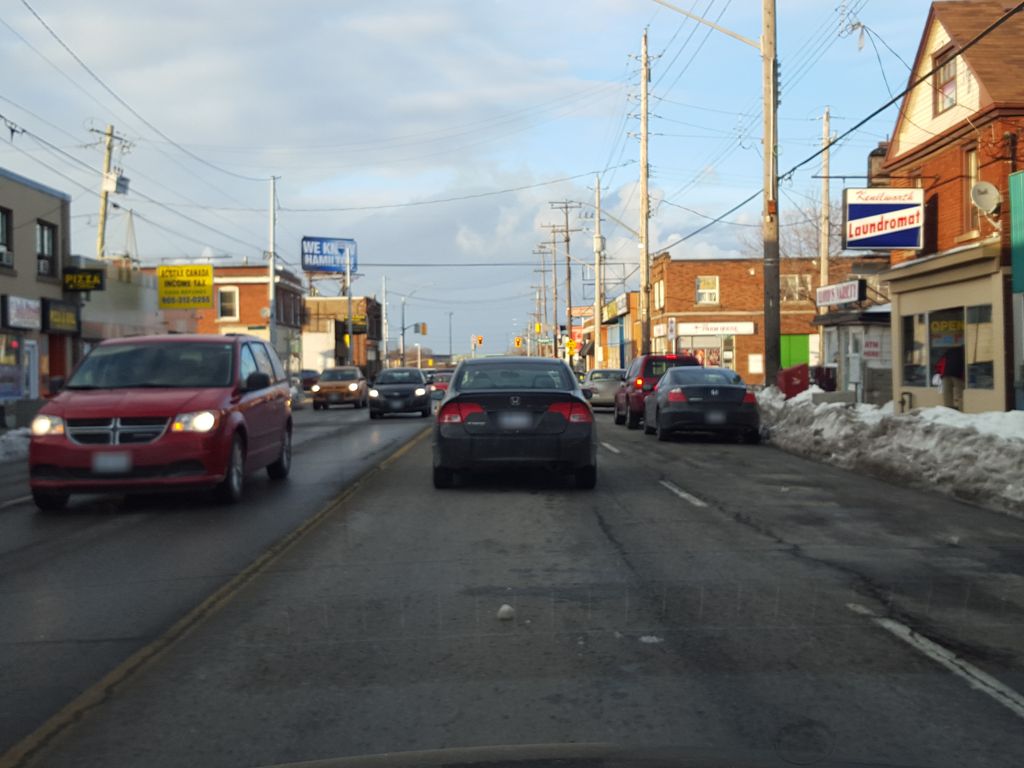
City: hamilton